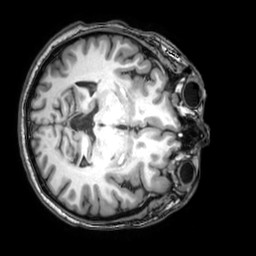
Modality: T1w
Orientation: axial
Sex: male
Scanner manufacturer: philips
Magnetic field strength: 3 T
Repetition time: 0.008214 s
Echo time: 0.00376 s